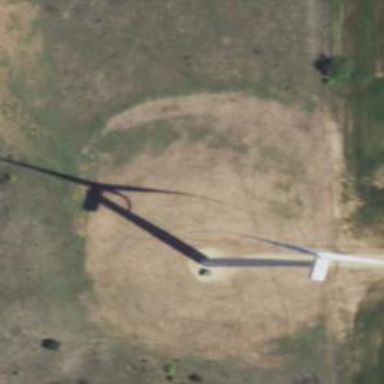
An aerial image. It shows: Wind generator in the form of horizontal axis wind turbine.